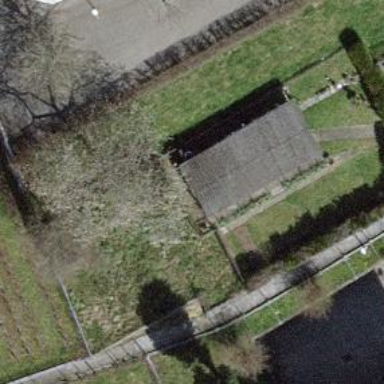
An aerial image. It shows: Allotment house.